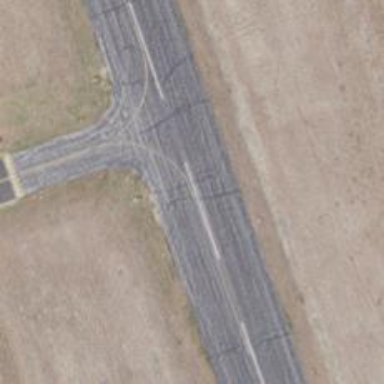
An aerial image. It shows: Asphalt runway at the airport.